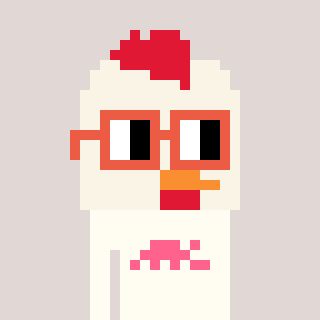
a pixel art character with square orange glasses, a chicken-shaped head and a grayscale-colored body on a warm background